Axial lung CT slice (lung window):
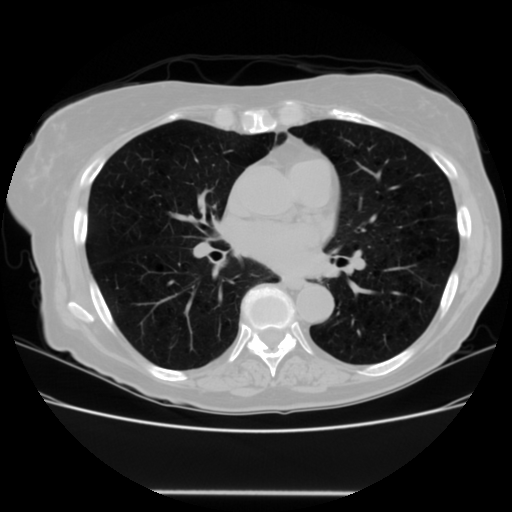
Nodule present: no